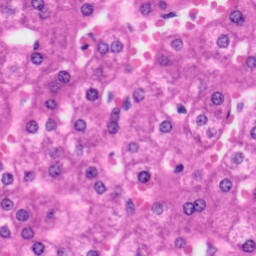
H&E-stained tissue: Liver